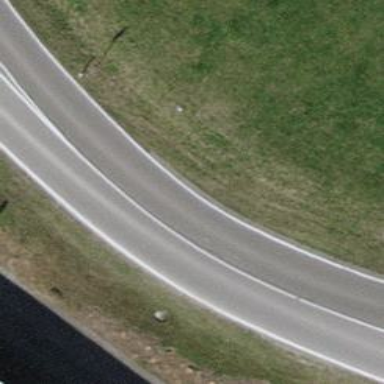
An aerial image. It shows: Primary link highway.